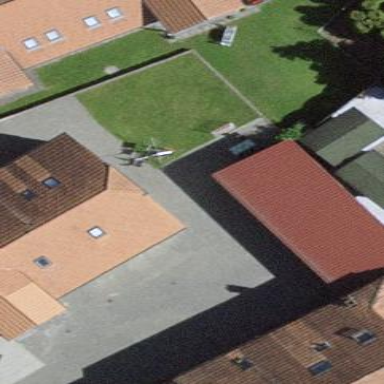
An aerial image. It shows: View of roof of building.